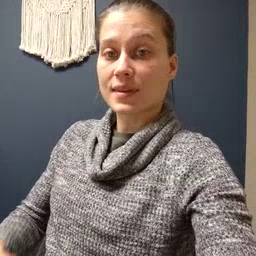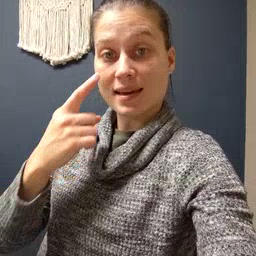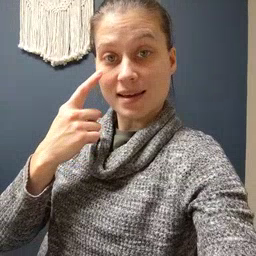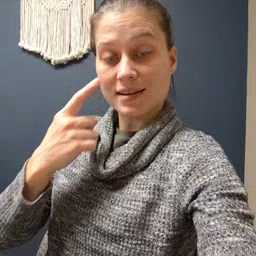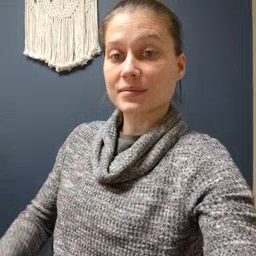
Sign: eye